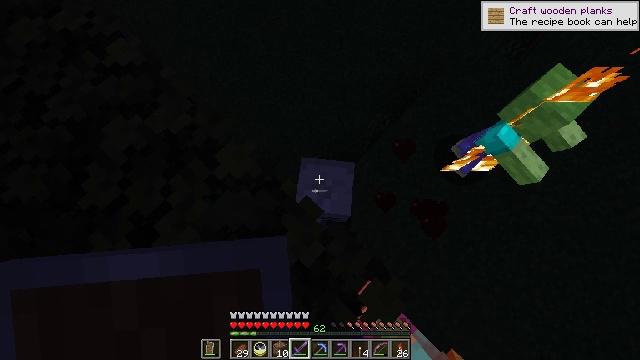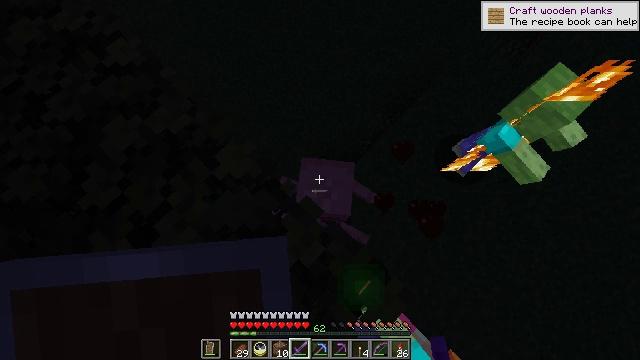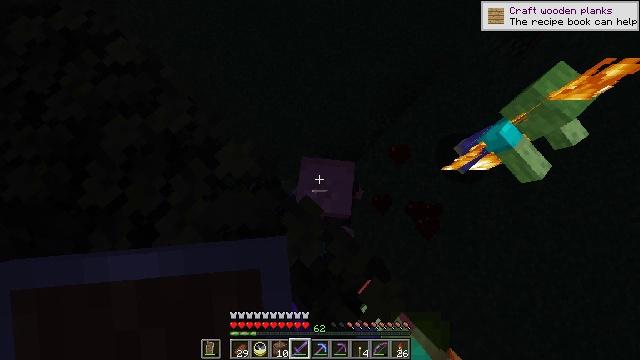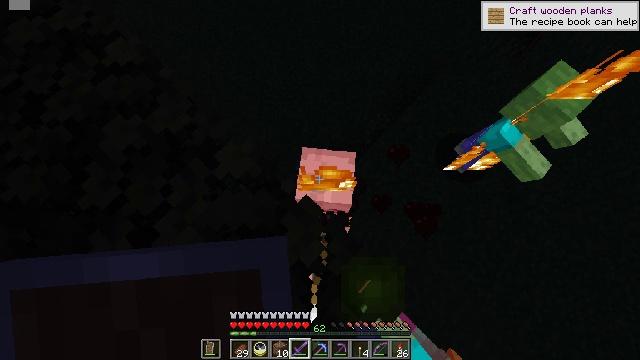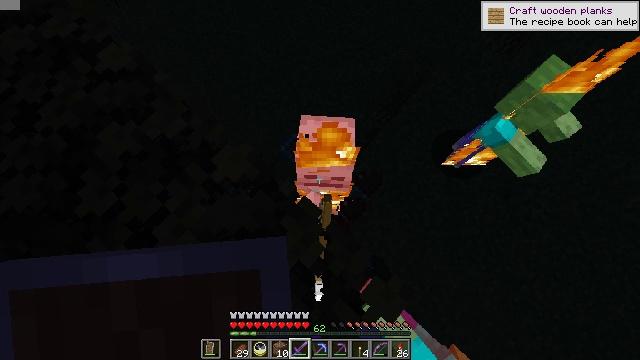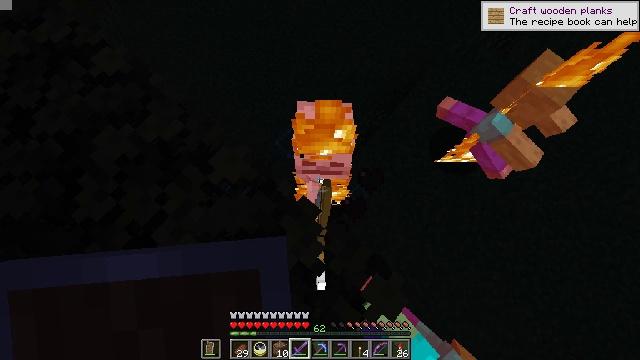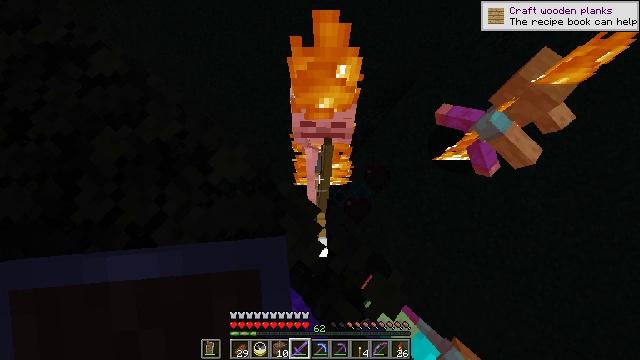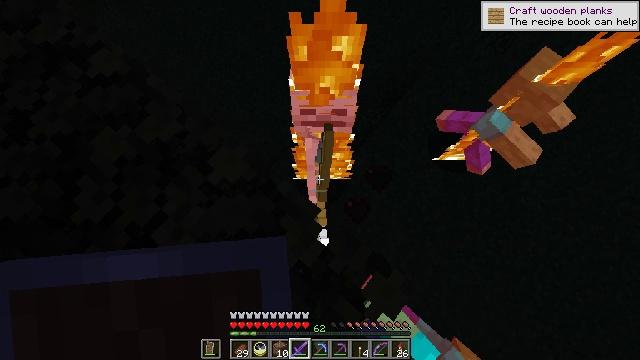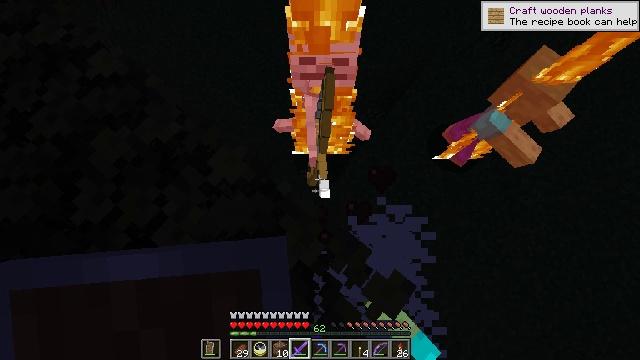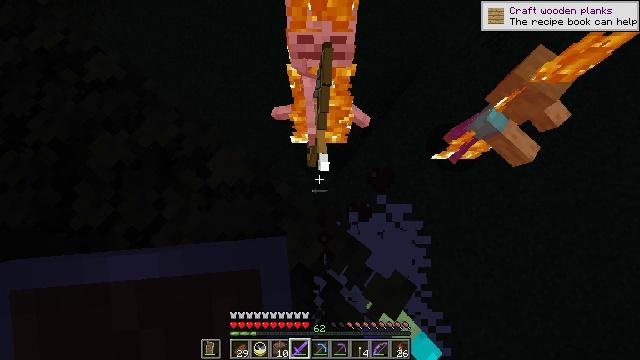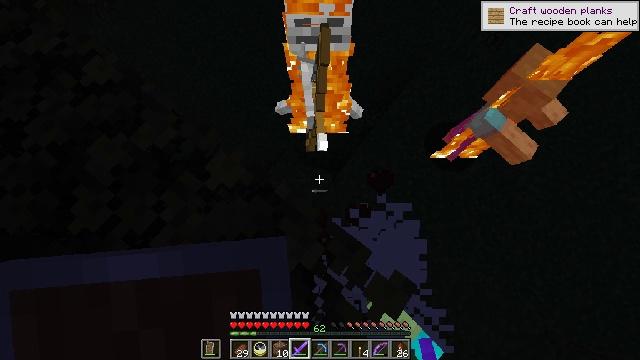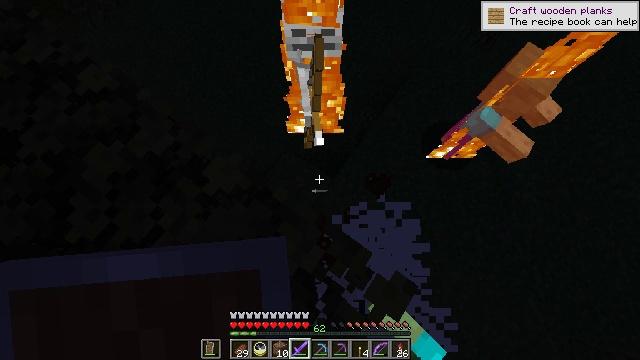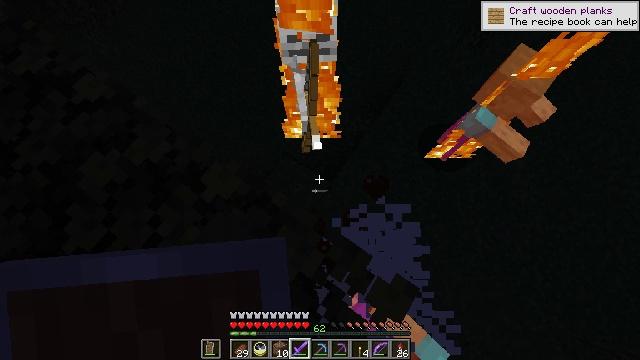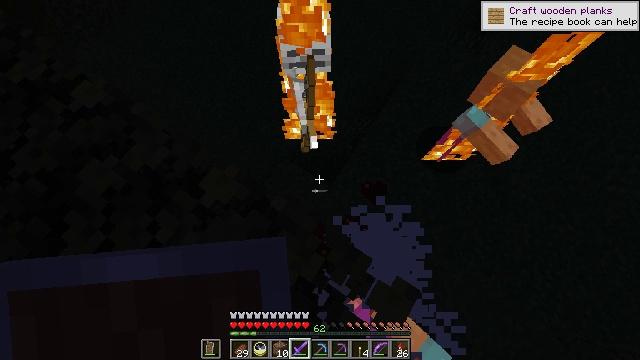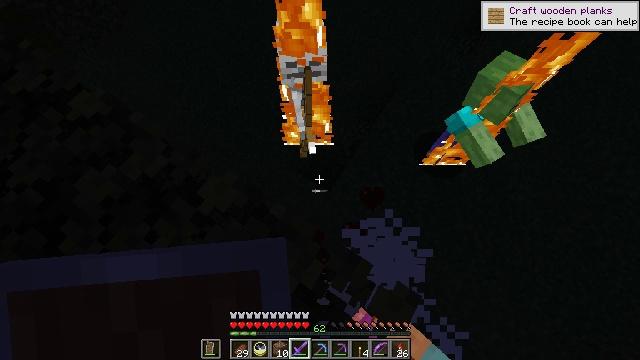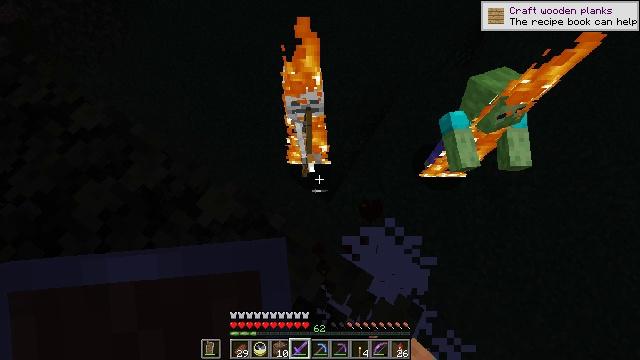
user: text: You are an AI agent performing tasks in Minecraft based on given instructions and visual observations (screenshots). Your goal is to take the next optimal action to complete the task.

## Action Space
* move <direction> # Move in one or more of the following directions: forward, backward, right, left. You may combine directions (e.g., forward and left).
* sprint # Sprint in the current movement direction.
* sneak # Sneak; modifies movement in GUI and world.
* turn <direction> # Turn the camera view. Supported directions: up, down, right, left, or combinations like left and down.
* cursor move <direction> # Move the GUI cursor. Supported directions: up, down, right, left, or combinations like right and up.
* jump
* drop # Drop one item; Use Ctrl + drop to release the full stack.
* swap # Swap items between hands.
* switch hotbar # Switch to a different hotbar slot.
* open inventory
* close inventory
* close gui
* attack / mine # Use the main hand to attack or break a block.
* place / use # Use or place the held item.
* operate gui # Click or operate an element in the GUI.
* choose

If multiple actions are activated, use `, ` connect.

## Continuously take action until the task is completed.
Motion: motion action
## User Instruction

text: Combat enemy.
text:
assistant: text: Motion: sneak, attack / mine
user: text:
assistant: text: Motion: sneak, attack / mine
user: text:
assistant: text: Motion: sneak, attack / mine
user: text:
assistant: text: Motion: sneak, turn right
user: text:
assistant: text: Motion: sneak, turn right, attack / mine
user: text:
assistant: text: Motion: sneak, attack / mine
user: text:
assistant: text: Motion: sneak, attack / mine
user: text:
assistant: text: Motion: sneak, attack / mine
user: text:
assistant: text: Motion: sneak
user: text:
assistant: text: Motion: sneak
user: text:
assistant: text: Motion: sneak, turn right
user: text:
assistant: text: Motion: sneak, turn right
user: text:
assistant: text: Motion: sneak
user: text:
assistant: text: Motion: sneak, turn up
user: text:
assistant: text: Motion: sneak, turn up
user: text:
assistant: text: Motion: sneak, turn up
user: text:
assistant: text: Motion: sneak, turn up
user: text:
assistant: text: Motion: sneak, turn up
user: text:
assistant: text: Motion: sneak, turn up
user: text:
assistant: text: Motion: sneak, turn up
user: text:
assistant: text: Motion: sneak
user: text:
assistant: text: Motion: sneak, attack / mine
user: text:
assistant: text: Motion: sneak, attack / mine
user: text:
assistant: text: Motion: sneak, attack / mine
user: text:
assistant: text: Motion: sneak, attack / mine
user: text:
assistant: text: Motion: sneak
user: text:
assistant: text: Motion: sneak
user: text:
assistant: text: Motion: sneak
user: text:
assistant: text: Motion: move left, sneak
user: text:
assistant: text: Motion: move left, sneak